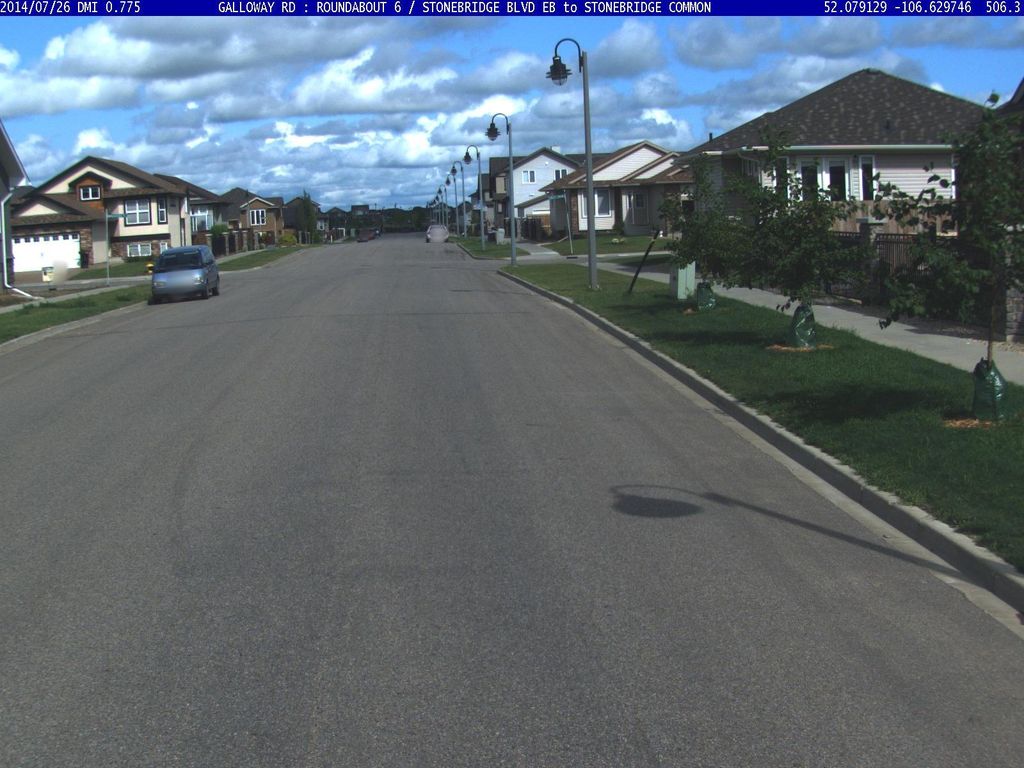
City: saskatoon